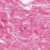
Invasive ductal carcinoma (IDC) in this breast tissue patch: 0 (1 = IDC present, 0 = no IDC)